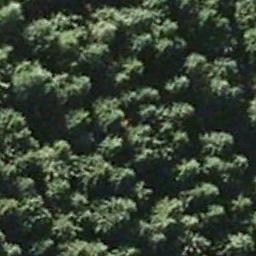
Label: forest